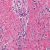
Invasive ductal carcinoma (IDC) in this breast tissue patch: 0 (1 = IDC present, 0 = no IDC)